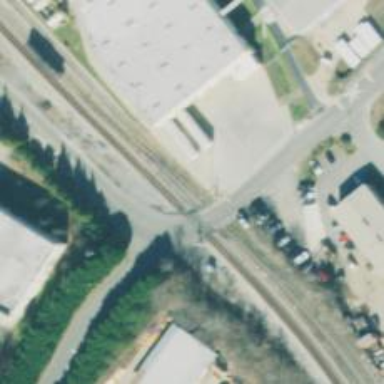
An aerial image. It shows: Railway spur junction.